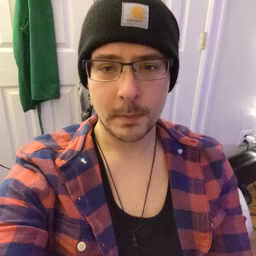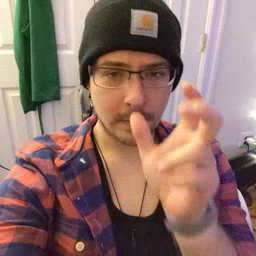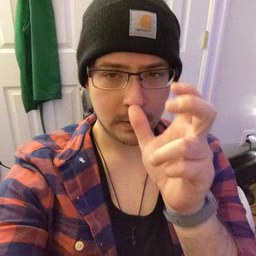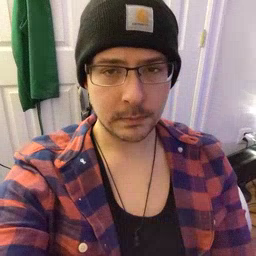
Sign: bug